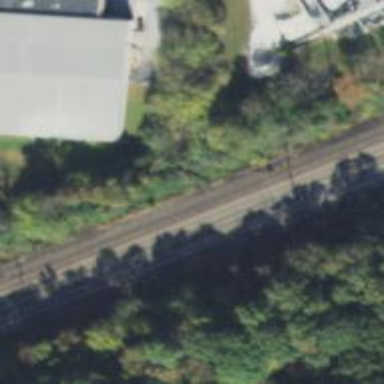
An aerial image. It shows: Railway track with contact line for electrification.